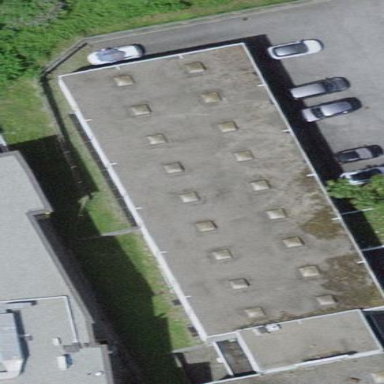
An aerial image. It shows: Commercial building.